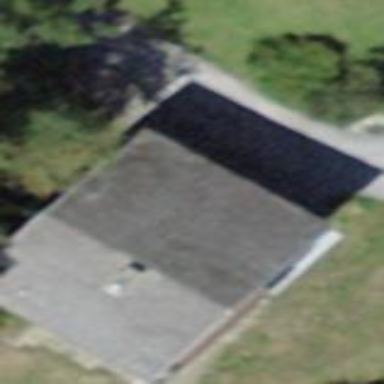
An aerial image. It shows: Detached building.